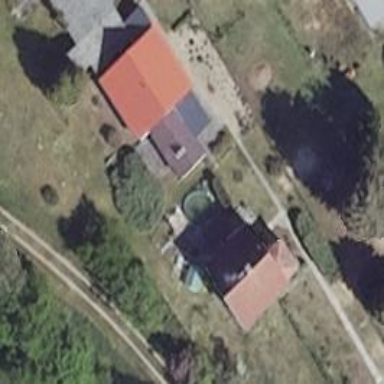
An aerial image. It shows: Simple house.